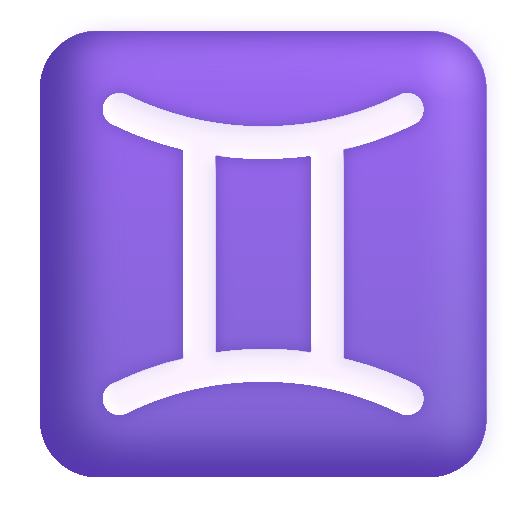
gemini color